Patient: sex M, age 64
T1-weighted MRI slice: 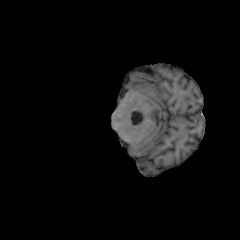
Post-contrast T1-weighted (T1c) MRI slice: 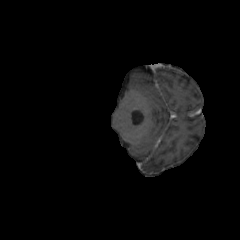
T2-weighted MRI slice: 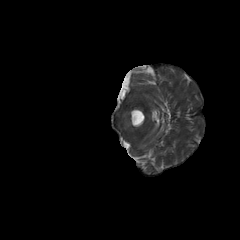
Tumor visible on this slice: no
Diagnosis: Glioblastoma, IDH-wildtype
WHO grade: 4